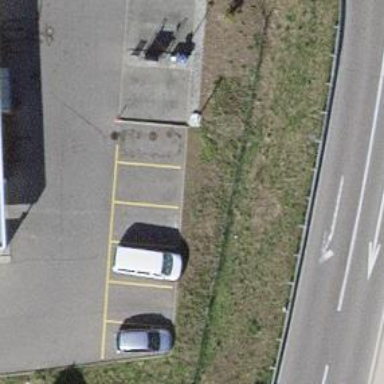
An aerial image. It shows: Charging station.